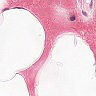
Metastatic tissue present: no